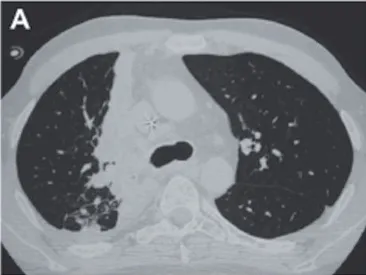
Evolution of lung computed tomography scan from patient 1. A) Eighty four days after cord blood transplantation, the scan showed a right hilar mass together with an atelectasis of the right upper lobe leading to the diagnosis of endobronchial post transplant lymphoproliferative disorder.
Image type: radiology (ct)